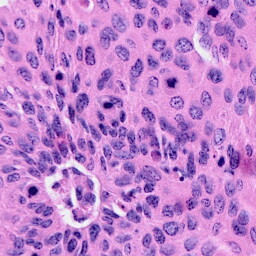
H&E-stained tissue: Cervix